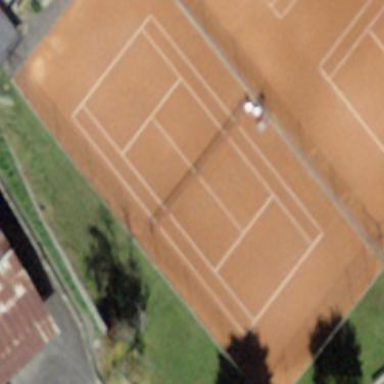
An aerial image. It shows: Red tennis court with tartan surface.